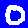
Digit: 0